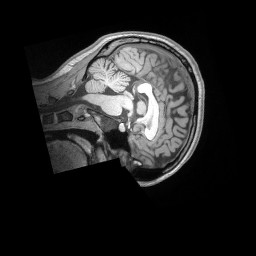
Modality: T1w
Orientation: sagittal
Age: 22
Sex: female
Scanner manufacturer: siemens
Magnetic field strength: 3 T
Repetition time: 2.53 s
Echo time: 0.00164 s